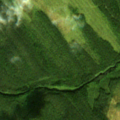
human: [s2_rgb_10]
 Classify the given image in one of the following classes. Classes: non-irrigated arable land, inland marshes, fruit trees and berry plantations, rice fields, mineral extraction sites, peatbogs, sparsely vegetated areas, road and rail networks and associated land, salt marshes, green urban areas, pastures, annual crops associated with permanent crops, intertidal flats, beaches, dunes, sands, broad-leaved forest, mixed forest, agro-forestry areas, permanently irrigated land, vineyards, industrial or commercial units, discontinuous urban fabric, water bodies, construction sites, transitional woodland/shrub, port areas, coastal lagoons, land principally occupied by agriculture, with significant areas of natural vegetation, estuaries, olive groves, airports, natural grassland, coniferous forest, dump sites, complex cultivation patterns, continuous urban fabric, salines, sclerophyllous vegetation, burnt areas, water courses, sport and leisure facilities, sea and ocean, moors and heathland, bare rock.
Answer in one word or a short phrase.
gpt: coniferous forest, peatbogs